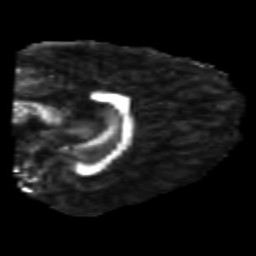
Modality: FA
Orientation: sagittal
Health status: healthy
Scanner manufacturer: philips
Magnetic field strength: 3 T
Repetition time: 6.964 s
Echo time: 0.092 s